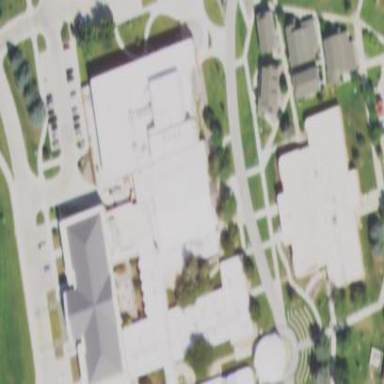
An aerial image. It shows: View of university building.